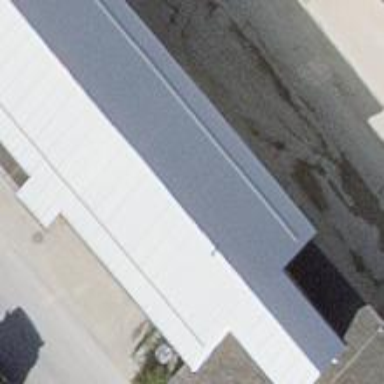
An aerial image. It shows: Commercial building.